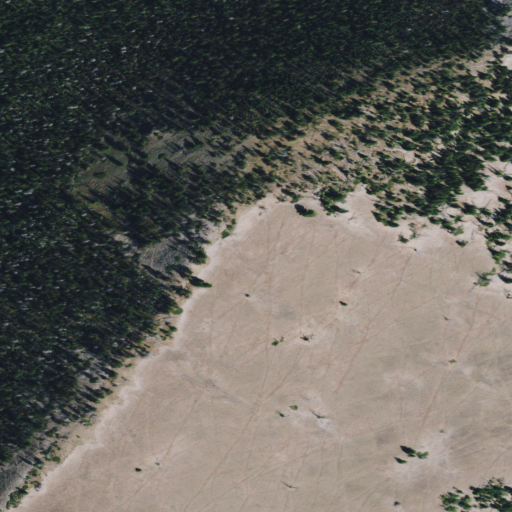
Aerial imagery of mountain in Montana named Scab Rock Mountain containing evergreen forest, grassland, and shrub